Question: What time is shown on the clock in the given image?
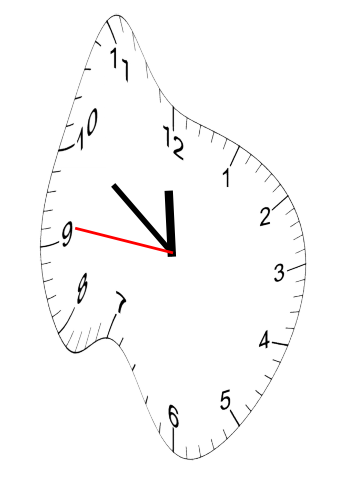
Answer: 11:50:46